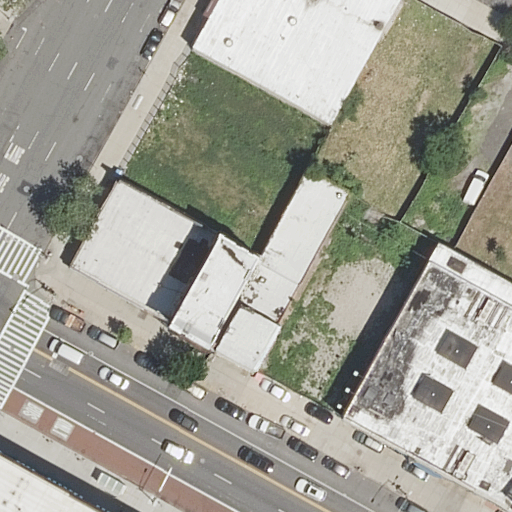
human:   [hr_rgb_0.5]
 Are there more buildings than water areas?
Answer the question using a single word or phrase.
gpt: yes

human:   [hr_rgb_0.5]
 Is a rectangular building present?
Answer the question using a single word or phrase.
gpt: yes

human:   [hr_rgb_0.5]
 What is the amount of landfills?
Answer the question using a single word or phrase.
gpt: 0

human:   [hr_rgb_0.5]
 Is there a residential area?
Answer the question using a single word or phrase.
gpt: no

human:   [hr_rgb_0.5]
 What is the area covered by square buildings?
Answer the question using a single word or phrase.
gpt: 0m2

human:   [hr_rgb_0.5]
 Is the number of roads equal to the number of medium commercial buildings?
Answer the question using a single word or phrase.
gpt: no

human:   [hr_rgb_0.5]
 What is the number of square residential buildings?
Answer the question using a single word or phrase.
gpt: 0

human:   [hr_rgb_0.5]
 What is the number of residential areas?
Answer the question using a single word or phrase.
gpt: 0

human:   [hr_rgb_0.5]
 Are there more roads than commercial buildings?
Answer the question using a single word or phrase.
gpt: yes

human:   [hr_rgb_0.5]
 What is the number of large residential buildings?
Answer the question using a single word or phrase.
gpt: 2

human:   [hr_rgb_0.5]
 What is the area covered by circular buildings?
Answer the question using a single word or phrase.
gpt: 0m2

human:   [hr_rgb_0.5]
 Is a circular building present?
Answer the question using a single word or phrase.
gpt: no

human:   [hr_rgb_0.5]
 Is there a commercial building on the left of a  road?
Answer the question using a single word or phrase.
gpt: no

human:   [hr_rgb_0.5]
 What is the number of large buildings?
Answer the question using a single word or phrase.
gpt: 2

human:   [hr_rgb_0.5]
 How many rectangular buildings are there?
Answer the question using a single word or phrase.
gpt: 5

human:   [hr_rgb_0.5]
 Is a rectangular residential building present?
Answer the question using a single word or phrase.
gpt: yes

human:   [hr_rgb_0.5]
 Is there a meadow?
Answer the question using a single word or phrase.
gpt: no

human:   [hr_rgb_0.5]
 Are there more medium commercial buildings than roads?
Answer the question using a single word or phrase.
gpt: no

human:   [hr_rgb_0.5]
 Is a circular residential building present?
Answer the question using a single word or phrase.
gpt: no

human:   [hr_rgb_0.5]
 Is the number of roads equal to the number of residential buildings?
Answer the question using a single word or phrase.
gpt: no

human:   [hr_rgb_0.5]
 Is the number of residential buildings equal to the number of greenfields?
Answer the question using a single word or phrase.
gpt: no

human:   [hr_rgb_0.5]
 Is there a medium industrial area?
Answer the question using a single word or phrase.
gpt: no

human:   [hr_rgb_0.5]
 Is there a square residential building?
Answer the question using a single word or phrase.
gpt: no

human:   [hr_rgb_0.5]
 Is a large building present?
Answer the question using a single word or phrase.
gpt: yes

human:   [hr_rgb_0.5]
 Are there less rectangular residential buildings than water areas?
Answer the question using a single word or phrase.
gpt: no

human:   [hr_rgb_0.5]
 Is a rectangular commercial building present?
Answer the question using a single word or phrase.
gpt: no

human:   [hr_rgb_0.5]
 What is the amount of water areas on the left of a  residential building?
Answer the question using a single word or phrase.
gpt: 0

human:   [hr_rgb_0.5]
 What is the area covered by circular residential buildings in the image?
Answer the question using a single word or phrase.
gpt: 0m2

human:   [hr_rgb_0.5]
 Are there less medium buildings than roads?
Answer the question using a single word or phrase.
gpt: no

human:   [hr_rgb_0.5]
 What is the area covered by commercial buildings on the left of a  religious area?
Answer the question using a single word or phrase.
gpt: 0m2

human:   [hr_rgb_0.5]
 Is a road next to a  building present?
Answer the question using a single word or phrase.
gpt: yes

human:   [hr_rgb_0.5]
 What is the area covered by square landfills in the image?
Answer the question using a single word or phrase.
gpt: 0m2

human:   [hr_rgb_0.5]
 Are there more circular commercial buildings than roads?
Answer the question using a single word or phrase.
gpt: no

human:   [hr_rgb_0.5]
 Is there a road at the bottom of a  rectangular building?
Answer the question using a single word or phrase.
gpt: yes

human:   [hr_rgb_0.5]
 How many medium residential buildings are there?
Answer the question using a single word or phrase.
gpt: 4

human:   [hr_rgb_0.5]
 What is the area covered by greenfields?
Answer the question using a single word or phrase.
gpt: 0m2